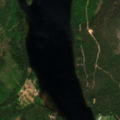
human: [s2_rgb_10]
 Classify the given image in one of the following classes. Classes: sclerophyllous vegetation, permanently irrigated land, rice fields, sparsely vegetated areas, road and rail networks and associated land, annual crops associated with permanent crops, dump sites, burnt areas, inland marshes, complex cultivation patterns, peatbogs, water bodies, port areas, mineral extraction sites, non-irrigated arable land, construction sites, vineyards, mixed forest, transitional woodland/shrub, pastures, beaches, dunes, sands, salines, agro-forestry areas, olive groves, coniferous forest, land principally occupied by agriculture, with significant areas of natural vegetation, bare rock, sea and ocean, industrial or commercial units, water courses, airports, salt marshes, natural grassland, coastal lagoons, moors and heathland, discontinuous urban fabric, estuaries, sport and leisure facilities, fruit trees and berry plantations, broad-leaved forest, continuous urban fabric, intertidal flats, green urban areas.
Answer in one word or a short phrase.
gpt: coniferous forest, transitional woodland/shrub, water bodies